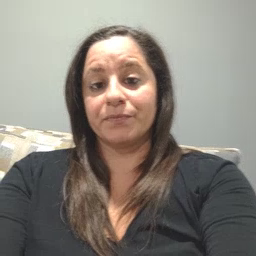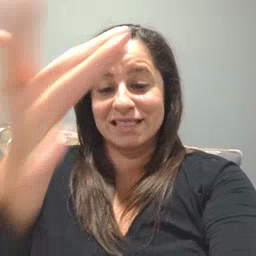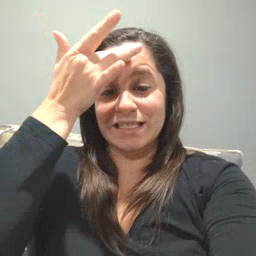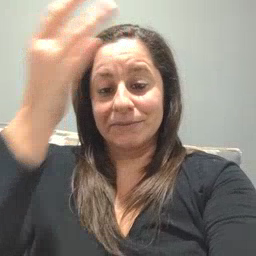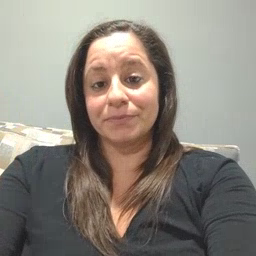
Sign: sick